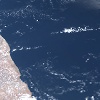
Label: water